Question: Apple has rejected my App stating that
> Reasons22.2 - Misleading22.2We found that one or more of your submitted In-App Purchase products, and/or its metadata, contains content that could be misleading to users. This does not comply with the App Store Review Guidelines.It will be appropriate to remove the dot lock password option within the App. This is misleading to users. A screenshot is attached for your reference.
What does this mean. I have put both the dot lock and passcode lock options in my app. The users can switch between the two from settings of my app. I don't know how this could be misleading to users?
This is the screen shot
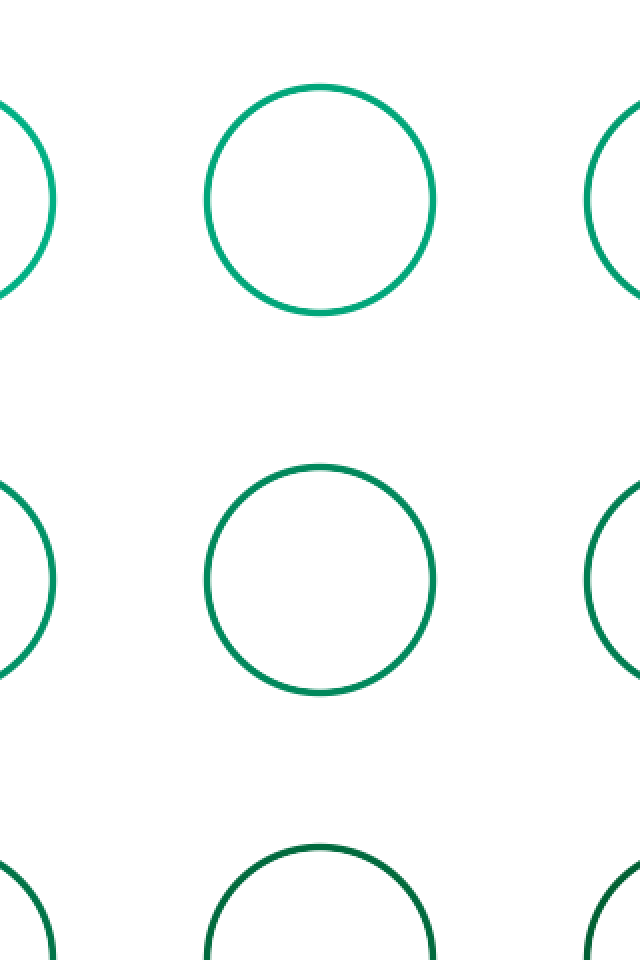
Answer: If you haven't done so I would suggest you to read up on the <URL> Like '@Matt' said in the comments, Apple is extremely picky when it comes to UI .
Unlike Android, apple wants you to design your app in a way that the user can use your app like any standard one. In your case a passcode inside of your app could be misleading.
Yes I know how you feel I had few apps rejected for things similar to this.
They must be a different way you can design this.